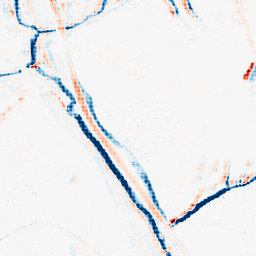
Category: morphological
Decomposition family: morphological_ellipse
Decomposition parameters: operation: average
width: 5
height: 10
Upsampling method: sinc_hamming
Upsampling parameters: scale: 8
kernel_size: 8
Upsampling scale: 8